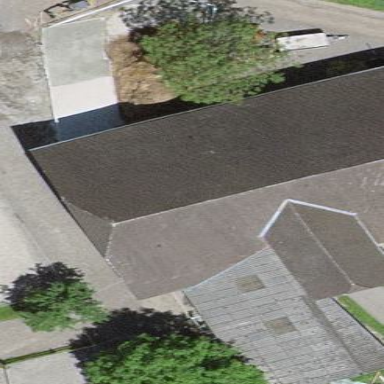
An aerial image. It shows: Rural barn.